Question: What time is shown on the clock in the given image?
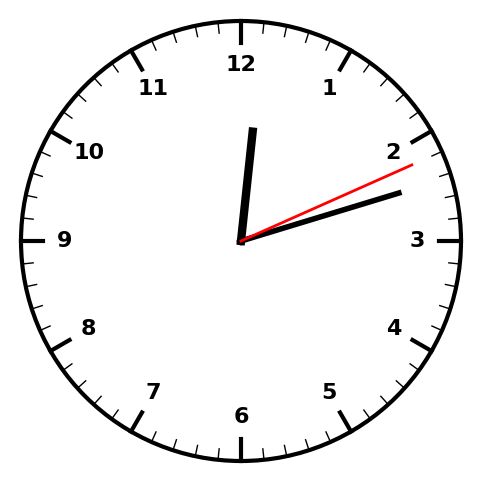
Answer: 12:12:11